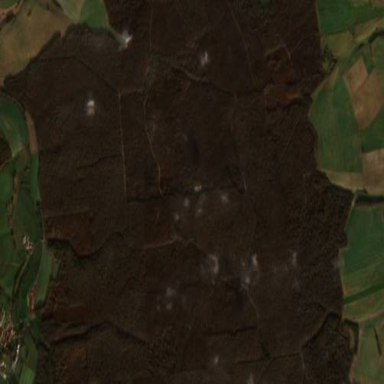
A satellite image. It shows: Mixed leaf woodland.